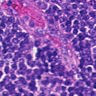
Metastatic tissue present: no